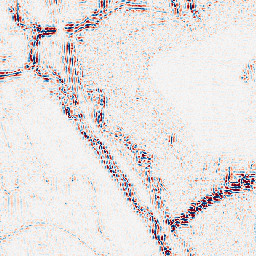
Category: wavelet
Decomposition family: wavelet_reverse_biorthogonal
Decomposition parameters: wavelet: rbio4.4
level: 2
Upsampling method: quadratic
Upsampling parameters: scale: 8
Upsampling scale: 8